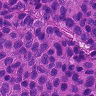
Metastatic tissue present: yes